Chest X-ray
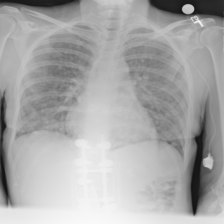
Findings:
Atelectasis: negative
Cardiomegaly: negative
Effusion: negative
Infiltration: negative
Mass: negative
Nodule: positive
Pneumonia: negative
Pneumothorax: negative
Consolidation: negative
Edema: negative
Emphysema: negative
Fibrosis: negative
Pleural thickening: negative
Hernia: negative